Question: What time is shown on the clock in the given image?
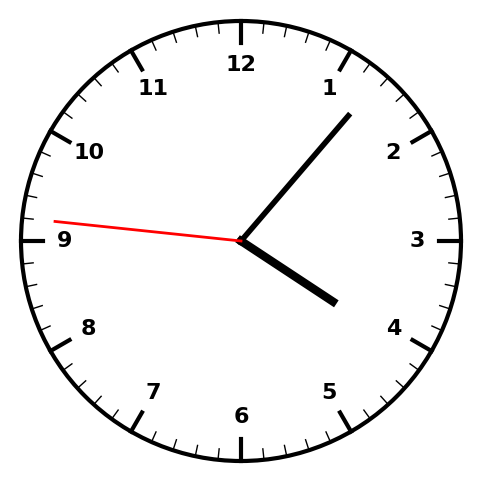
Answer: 04:06:46